Question: How to change the Button content as CamelCasing in Windows phone 8.1 Message dialog?
'''
private async void Button_Click(object sender, RoutedEventArgs e)
{
MessageDialog msg = new MessageDialog("Do you want to continue?");
msg.Commands.Add(new UICommand("Ok", (command) => { }));
msg.Commands.Add(new UICommand("Cancel", (command) => { }));
await msg.ShowAsync();
}
'''

I want to change the ok as Ok and cancel as Cancel.
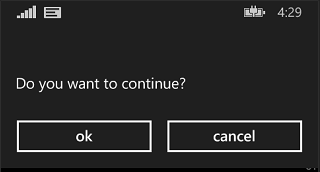
Answer: If you want a custom dialog you need to use a different control. The MessageDialog always lower cases the buttons to match the system style and is not generally customizable.
If you use a ContentDialog you can customize it fairly extensively, and it doesn't try to fix the case of its buttons. You'll probably want to create your own ContentDialog class (there's a template under Add.New Item...) with your desired contents, but here's a quick content-free example:
'''
ContentDialog cd = new ContentDialog();
cd.Title = "My Title";
cd.PrimaryButtonText = "CoNtInUe";
cd.SecondaryButtonText = "sToP";
await cd.ShowAsync();
'''
Also note that the <URL> suggest using clear and specific verbs rather than generic OK/Cancel.